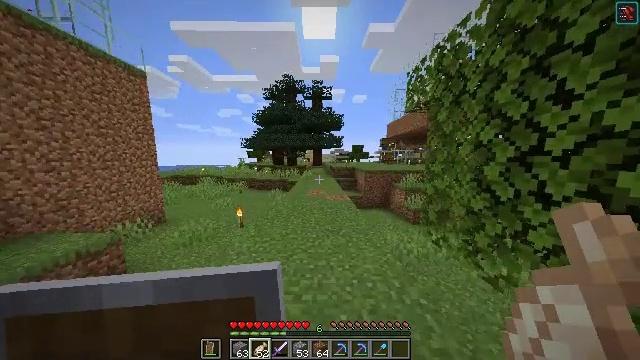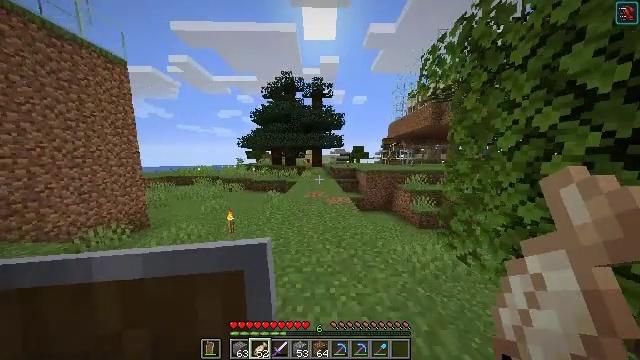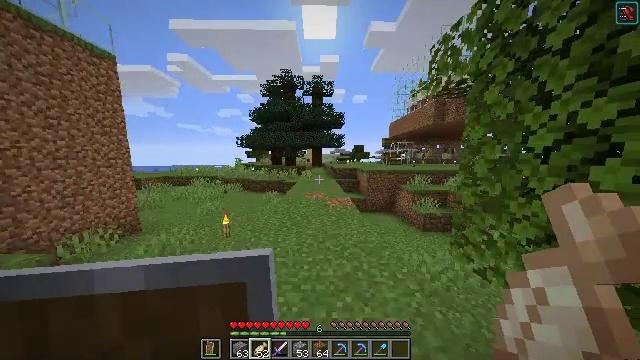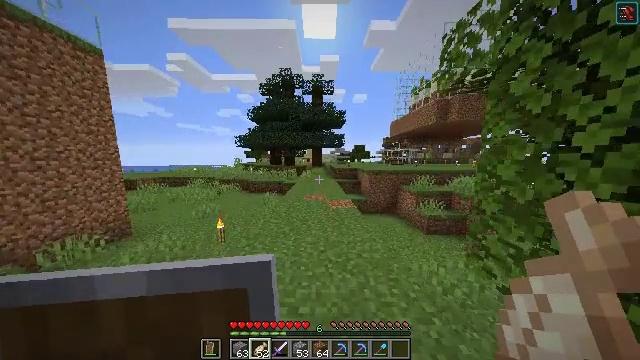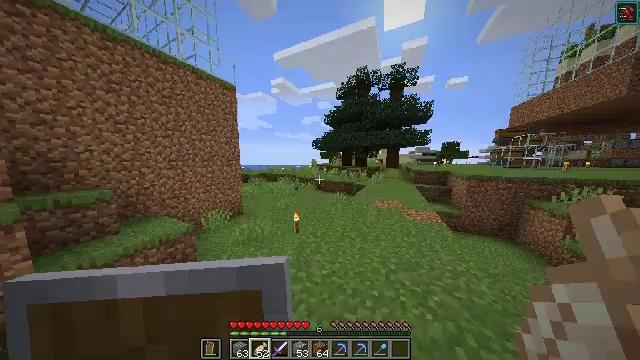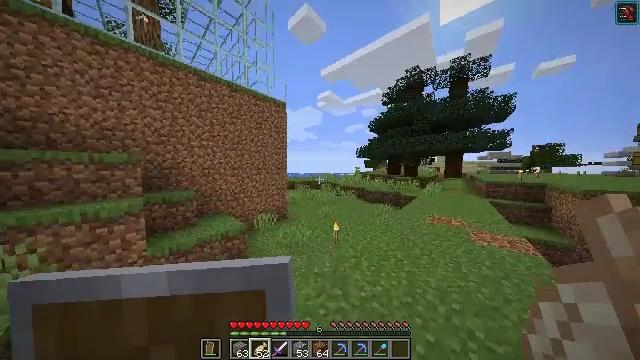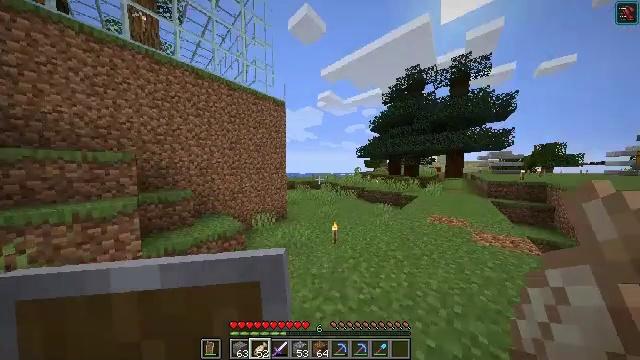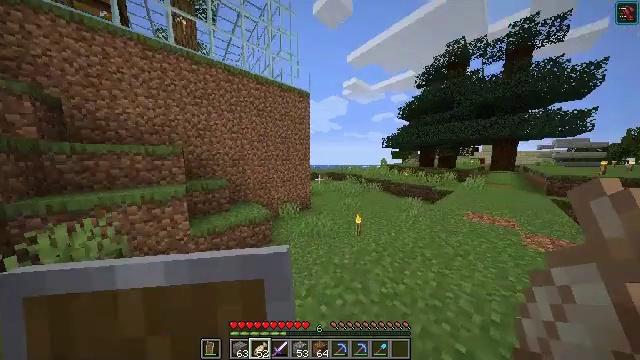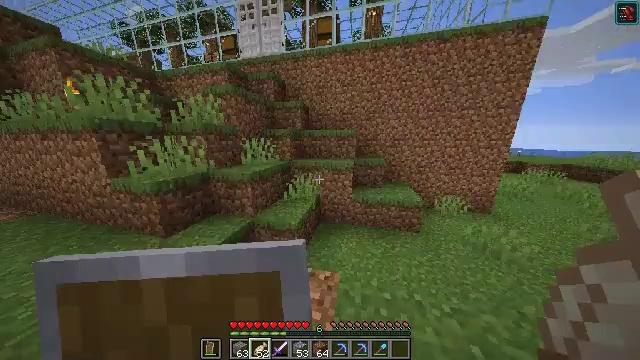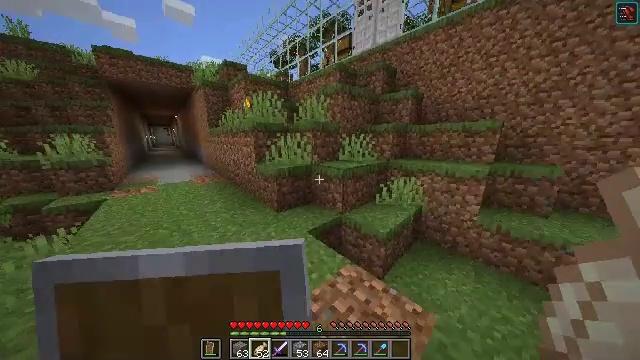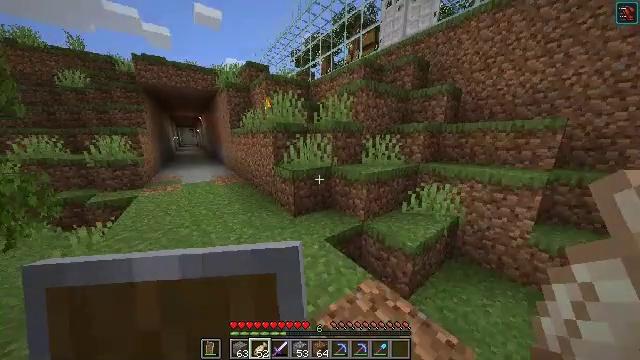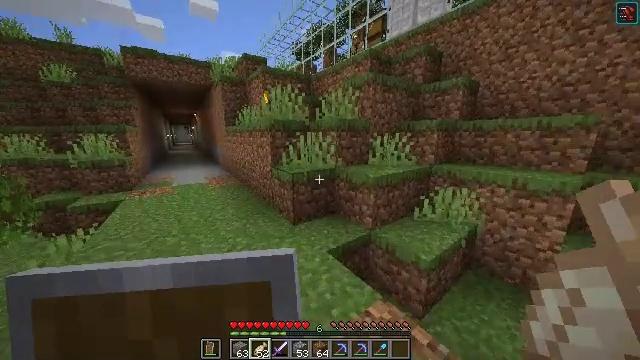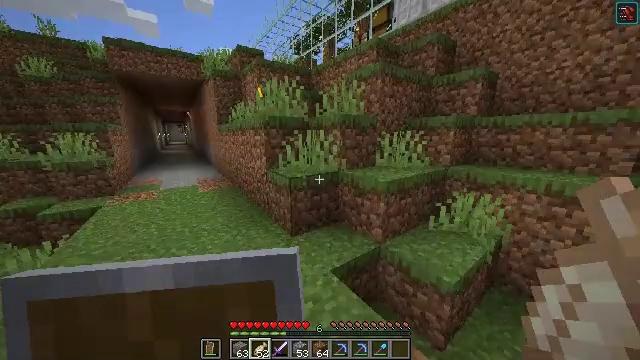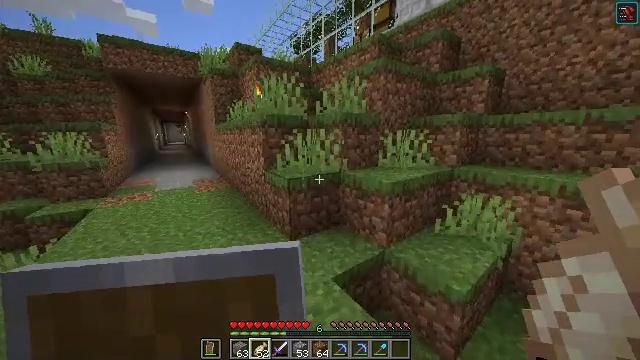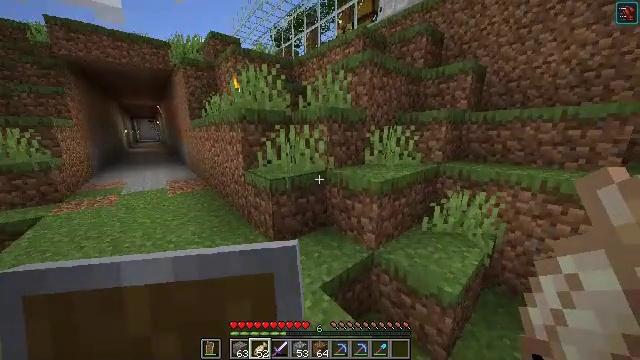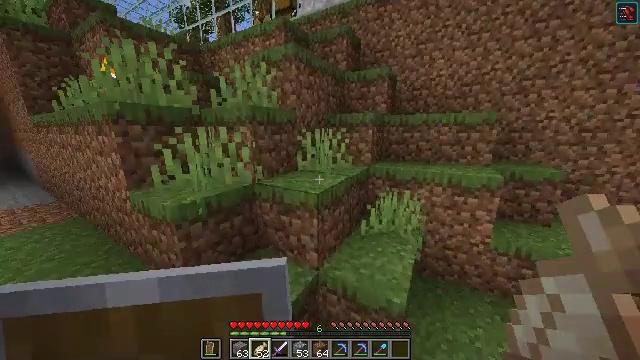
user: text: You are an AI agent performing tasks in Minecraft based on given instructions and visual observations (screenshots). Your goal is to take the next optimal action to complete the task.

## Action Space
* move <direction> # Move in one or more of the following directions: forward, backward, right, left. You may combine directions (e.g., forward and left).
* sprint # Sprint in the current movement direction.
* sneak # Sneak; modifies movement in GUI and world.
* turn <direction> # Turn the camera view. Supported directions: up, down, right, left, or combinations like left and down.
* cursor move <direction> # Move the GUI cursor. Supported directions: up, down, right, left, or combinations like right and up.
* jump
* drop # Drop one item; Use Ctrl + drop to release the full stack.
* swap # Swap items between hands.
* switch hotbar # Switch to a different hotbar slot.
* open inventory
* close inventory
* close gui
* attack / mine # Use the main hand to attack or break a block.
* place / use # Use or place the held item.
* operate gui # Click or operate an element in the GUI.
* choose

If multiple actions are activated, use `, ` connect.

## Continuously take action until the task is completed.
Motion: motion action
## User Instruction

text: Get stone brick slabs through crafting.
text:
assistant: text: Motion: move forward
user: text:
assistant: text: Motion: move forward
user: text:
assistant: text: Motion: no_op
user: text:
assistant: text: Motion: turn left
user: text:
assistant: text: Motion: turn left and up
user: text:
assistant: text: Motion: no_op
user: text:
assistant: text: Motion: turn left and down
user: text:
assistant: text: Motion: turn left and down
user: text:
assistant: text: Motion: turn left
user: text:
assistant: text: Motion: move forward, turn left and up
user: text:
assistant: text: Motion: move forward
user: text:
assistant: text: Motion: move forward
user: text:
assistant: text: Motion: move forward
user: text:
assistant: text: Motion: move forward, turn right
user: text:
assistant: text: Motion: move forward, turn right
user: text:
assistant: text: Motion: move forward, turn right
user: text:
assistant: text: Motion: move forward, turn right
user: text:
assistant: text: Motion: move forward, turn right, jump
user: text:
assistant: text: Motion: move forward, jump
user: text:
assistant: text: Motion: move forward, jump
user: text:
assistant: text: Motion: move forward, jump
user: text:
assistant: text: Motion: move forward, jump
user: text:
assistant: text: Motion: move forward
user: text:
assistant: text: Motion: move forward, turn left
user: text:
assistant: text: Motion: move forward, turn left and up
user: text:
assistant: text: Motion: move forward, turn left and up
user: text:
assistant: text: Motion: move forward, turn left
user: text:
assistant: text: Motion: move forward, turn left
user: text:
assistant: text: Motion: move forward, jump
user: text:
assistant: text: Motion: move forward, jump